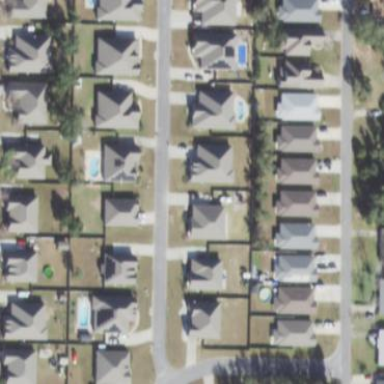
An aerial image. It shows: Residential area consisting of single-family homes.